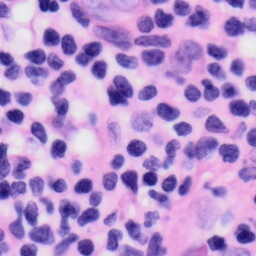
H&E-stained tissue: Skin